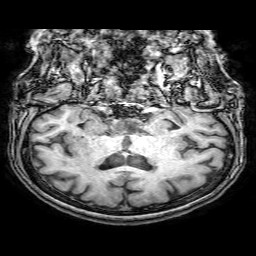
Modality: T1w
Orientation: sagittal
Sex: female
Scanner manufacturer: philips
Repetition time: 0.00811 s
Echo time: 0.00371 s